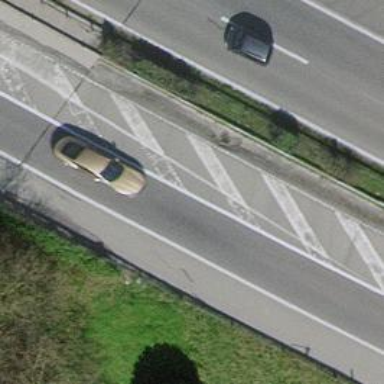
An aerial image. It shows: Motorway bridge with asphalt surface.